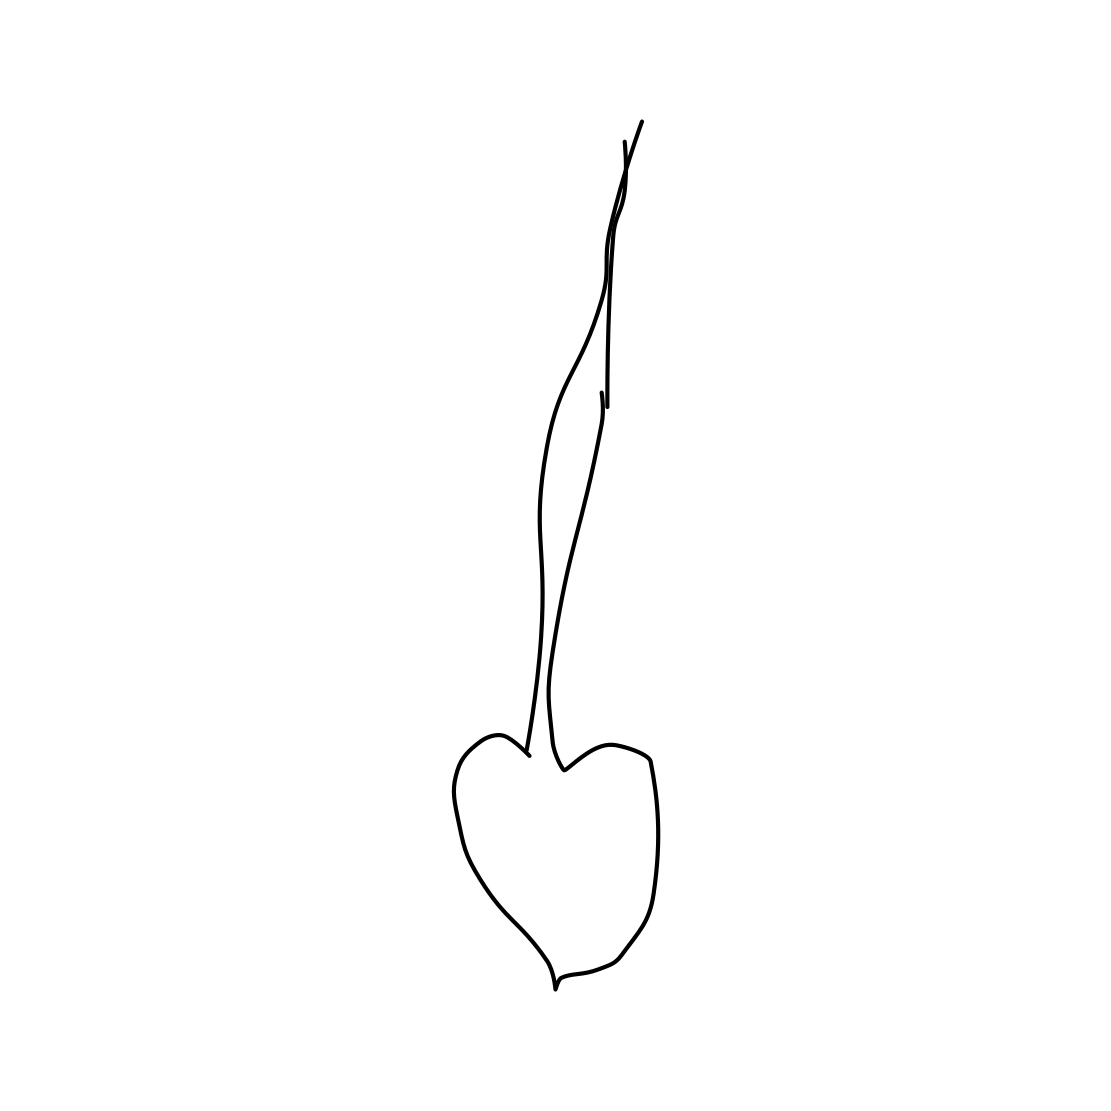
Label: shovel